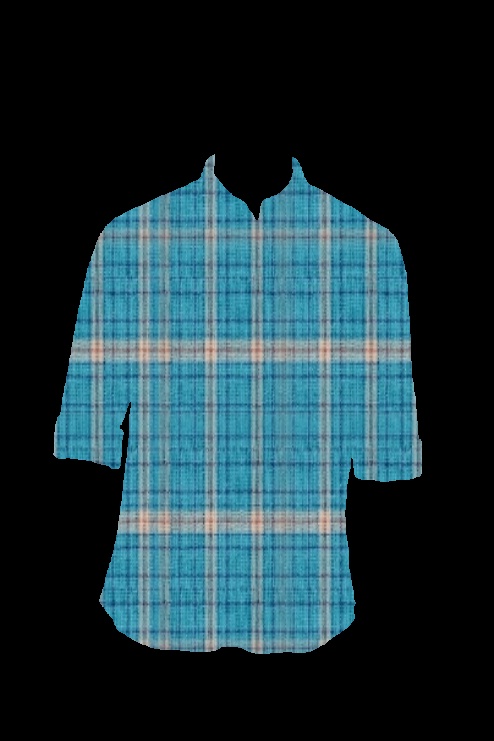
blue plaid short sleeve tee